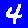
Digit: 4